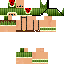
A male human skin with medium skin, wearing brown long hair dressed in a blue hoodie and black pants, featuring a closed mouth.